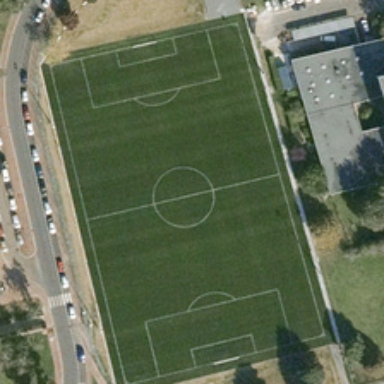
A football field is between a road with cars and a building with several green trees .